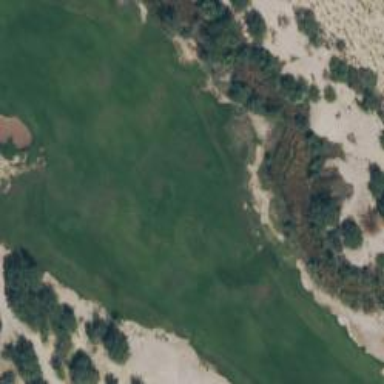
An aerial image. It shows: Golf hole.